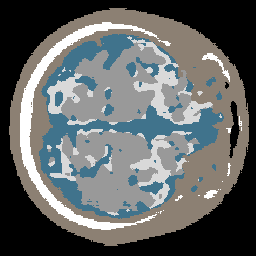
Label: no_lesion